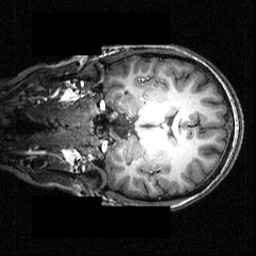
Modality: T1w
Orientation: coronal
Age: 19
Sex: female
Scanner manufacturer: siemens
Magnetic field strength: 3.951 T
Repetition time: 1.5 s
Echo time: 0.00335 s